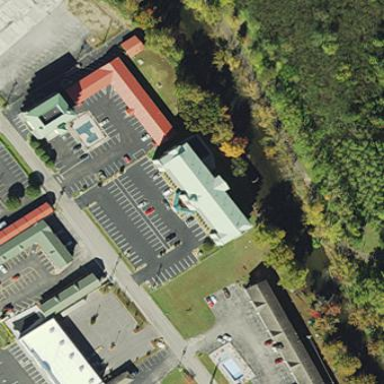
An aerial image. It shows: Hotel building.